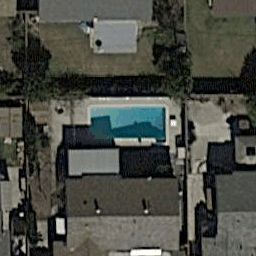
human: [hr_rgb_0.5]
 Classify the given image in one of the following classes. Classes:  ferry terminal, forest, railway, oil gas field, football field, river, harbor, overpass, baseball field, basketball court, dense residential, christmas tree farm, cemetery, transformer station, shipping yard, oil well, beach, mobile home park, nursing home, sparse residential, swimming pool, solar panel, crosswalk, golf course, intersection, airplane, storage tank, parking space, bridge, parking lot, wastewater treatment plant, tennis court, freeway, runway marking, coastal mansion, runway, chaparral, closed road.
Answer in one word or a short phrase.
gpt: swimming pool